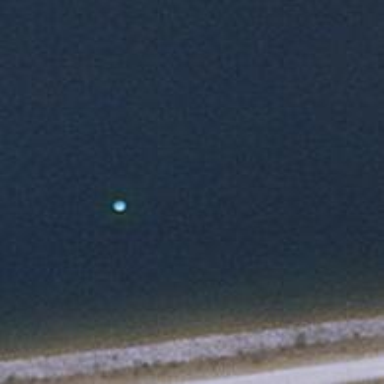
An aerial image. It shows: Green buoy.